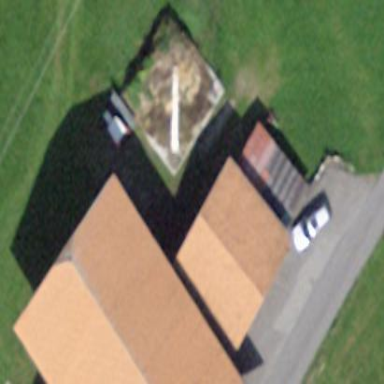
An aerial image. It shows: Shed building.